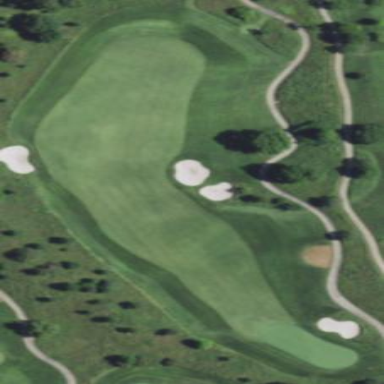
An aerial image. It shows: Golf rough area.